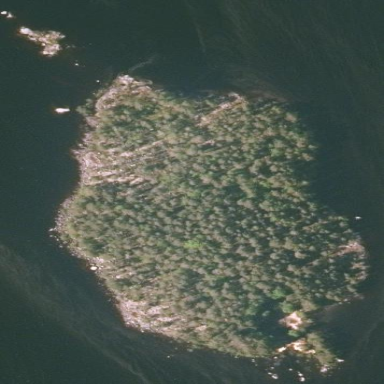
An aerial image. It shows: Islet.